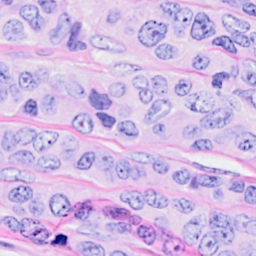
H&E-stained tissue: Breast